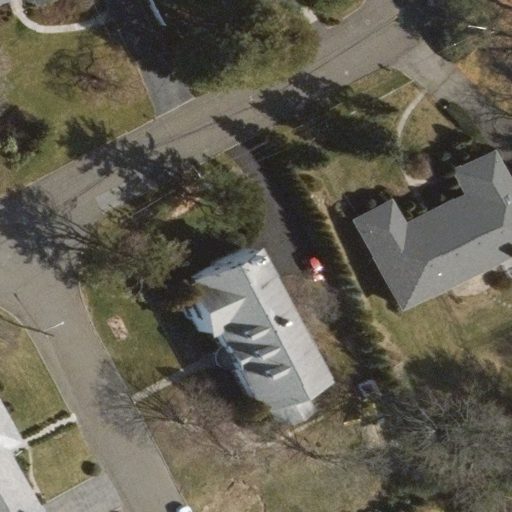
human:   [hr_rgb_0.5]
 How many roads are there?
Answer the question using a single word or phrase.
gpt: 3

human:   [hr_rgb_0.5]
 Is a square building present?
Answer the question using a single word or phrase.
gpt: no

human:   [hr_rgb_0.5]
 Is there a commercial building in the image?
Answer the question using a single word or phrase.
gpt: no

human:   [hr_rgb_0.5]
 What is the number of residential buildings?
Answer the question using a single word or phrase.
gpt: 4

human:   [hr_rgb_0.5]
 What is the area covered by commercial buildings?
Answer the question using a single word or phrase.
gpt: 0m2

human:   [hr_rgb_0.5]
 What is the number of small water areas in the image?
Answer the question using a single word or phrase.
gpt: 0

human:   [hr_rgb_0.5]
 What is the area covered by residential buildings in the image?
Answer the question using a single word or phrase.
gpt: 931m2

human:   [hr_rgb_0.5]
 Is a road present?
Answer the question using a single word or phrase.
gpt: yes

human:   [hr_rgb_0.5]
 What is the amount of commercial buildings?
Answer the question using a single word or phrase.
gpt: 0

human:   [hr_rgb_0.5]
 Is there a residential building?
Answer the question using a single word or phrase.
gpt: yes

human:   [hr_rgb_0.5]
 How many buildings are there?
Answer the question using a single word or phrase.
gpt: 4

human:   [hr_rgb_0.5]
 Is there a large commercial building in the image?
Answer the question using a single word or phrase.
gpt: no

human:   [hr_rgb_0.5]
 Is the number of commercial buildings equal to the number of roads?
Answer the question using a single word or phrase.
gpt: no

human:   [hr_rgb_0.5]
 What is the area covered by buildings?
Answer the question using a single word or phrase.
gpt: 931m2

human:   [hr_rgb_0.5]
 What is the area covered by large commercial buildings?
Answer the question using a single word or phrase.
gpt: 0m2

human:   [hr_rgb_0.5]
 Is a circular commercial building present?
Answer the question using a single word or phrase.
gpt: no

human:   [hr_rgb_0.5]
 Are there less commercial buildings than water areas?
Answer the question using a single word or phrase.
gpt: no

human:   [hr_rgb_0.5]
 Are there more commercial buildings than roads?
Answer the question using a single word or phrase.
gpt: no

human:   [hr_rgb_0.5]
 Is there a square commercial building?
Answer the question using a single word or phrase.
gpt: no

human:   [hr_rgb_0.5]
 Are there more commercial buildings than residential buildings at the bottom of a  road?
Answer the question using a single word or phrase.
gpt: no

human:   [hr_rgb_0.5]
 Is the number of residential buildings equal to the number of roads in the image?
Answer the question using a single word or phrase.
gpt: no

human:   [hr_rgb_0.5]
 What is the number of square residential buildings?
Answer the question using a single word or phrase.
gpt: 0

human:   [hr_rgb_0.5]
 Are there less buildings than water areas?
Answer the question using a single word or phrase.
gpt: no

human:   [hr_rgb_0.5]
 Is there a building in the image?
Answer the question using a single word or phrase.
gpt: yes

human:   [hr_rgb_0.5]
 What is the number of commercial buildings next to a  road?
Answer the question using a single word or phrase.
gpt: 0

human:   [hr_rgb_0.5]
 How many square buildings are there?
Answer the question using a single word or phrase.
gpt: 0

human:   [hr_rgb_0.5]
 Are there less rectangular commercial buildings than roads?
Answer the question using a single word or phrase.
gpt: yes

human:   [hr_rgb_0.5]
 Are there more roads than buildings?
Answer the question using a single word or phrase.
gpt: no

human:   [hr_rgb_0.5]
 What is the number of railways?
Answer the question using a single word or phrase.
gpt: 0

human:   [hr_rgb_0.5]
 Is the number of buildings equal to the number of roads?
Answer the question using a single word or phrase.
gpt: no

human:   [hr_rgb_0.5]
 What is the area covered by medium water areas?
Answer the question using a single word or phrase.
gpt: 0m2

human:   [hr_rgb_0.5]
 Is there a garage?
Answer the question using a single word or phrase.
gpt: no

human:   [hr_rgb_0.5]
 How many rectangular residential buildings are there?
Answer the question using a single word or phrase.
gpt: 1

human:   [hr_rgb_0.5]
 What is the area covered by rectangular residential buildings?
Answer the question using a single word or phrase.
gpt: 94m2

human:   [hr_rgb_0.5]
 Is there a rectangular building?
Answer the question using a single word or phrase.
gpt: yes

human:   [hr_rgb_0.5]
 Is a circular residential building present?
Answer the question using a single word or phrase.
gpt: no

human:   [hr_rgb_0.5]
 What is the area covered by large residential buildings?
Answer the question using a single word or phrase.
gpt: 540m2

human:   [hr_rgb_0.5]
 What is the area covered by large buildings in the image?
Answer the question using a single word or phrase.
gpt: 540m2

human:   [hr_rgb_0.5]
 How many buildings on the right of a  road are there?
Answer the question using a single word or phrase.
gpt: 2

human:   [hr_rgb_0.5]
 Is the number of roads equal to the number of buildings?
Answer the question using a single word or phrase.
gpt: no

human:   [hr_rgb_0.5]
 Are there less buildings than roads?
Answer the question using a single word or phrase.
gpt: no

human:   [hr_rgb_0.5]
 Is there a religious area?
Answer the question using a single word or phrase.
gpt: no

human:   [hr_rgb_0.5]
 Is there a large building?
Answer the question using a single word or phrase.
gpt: yes

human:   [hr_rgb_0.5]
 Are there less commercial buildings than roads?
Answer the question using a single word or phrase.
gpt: yes

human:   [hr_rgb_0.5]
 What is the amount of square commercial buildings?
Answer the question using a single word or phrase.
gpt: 0

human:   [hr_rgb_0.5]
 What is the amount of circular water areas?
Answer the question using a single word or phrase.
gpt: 0

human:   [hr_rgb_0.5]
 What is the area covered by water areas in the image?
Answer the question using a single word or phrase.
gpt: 0m2

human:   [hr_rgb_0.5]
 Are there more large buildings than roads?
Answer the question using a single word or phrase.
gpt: no

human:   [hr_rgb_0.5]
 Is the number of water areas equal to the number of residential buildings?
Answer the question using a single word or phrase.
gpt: no

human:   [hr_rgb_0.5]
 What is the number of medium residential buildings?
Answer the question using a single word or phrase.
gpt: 1

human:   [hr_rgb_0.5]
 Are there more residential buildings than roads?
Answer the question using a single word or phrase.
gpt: yes

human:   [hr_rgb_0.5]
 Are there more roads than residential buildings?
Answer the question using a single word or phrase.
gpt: no

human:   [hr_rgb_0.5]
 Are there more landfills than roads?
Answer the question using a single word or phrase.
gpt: no

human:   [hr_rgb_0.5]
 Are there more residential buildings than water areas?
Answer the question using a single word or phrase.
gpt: yes

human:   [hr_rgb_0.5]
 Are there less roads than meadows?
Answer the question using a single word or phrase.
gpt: no

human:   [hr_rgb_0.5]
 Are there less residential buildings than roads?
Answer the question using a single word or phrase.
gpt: no

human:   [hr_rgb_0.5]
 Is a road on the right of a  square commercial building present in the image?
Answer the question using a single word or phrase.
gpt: no

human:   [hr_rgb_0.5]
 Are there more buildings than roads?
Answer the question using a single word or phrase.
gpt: yes

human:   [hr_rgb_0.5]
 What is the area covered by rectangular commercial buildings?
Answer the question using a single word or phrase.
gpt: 0m2

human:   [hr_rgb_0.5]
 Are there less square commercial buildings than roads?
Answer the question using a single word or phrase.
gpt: yes

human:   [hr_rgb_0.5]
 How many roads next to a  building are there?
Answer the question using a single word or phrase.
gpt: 3

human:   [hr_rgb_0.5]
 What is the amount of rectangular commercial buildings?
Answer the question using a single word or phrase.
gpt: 0

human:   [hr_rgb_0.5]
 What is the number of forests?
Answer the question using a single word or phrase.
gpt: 0

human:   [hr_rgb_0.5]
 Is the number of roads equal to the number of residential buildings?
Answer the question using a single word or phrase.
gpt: no